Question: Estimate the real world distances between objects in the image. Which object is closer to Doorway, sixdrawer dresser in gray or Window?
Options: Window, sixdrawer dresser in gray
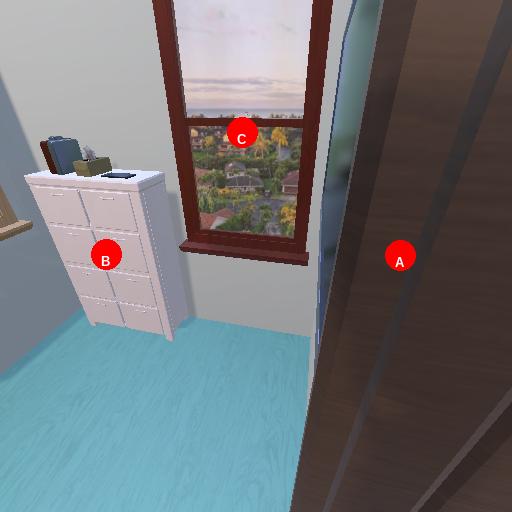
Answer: Window